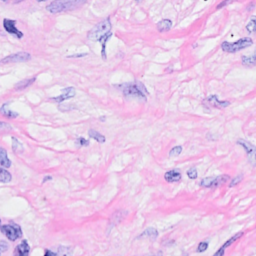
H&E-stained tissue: Breast